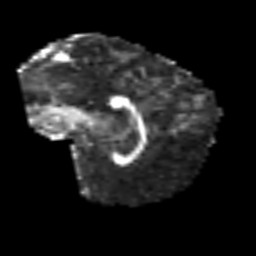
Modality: FA
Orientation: sagittal
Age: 39
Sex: female
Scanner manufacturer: siemens
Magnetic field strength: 3 T
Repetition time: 6.1 s
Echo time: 0.101 s